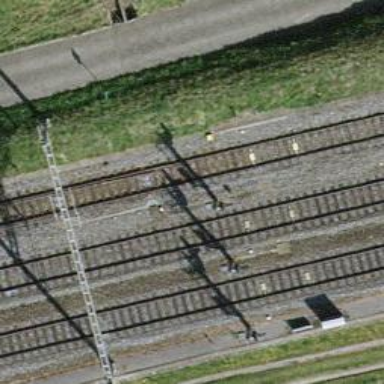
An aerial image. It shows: Railway switch.